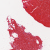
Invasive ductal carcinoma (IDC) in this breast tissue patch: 0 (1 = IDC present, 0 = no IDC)